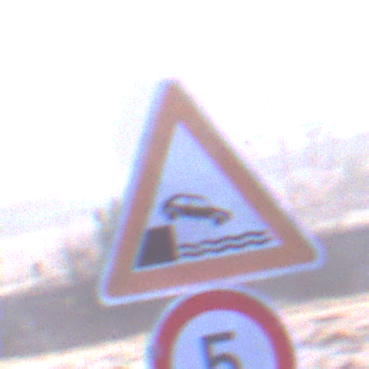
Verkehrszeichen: Ufer
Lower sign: Geschwindigkeit5
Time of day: SunriseSunset
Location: Outdoor (Nature)
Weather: Clear
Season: NotSpecified
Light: Natural